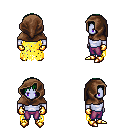
a pixel art fantasy rpg character, male body template, dark elf, purple skin, yellow tattered cape, magenta pants, green plain hairstyle, cloth hood, gold gloves, gold boots, four views (front, back, left, right), 2x2 character sprite sheet, small pixel art, hard edges, no anti-aliasing